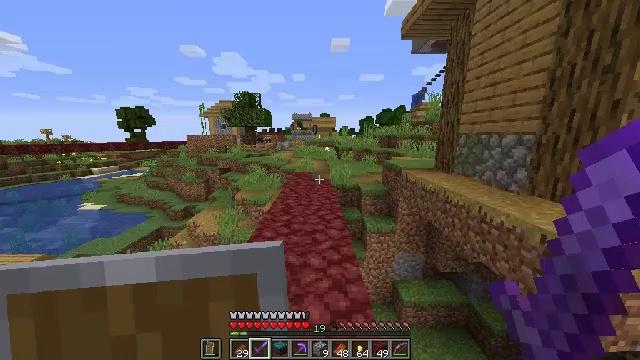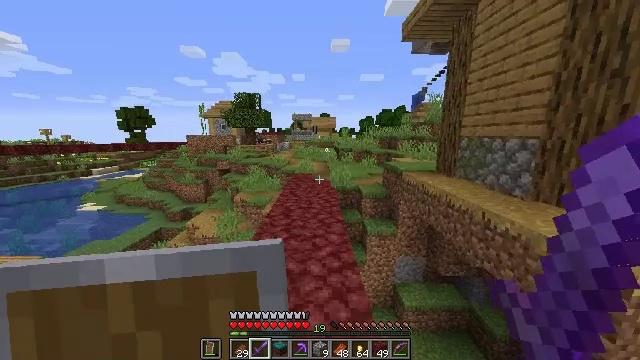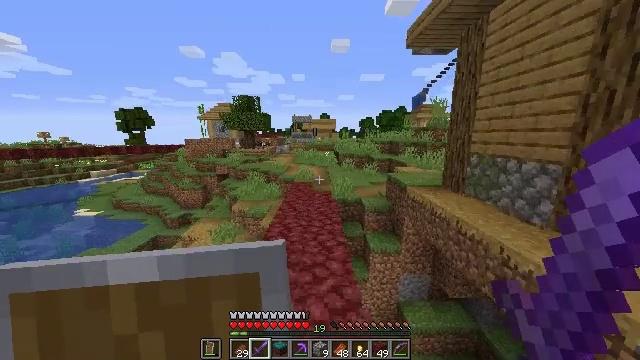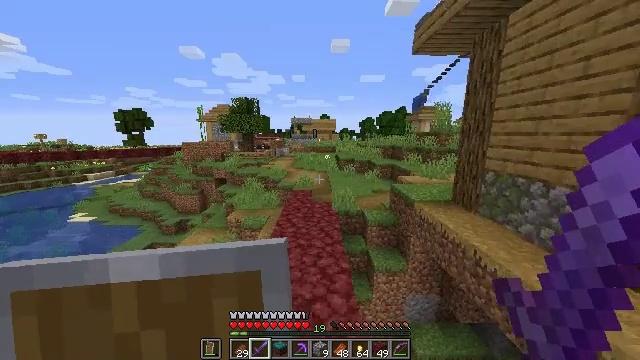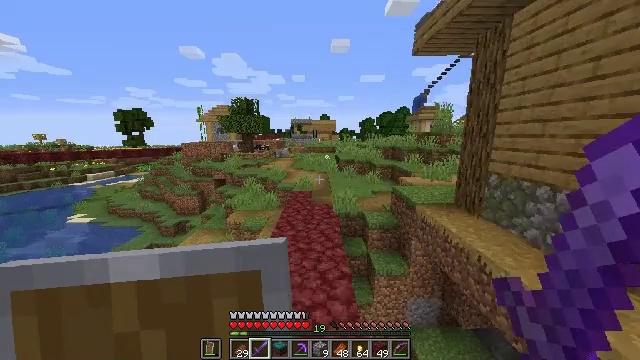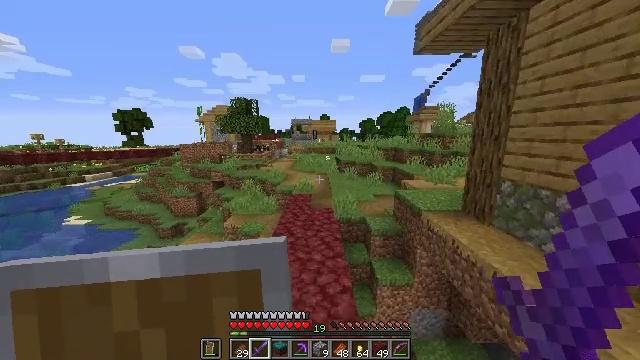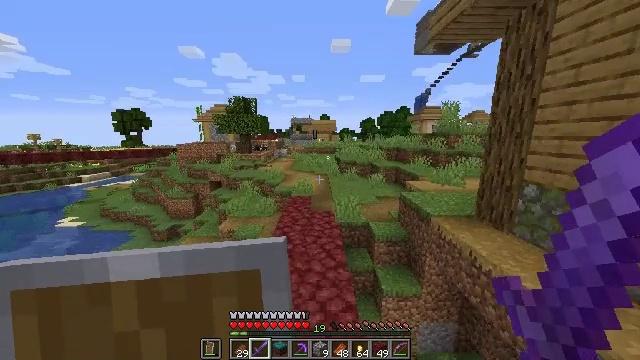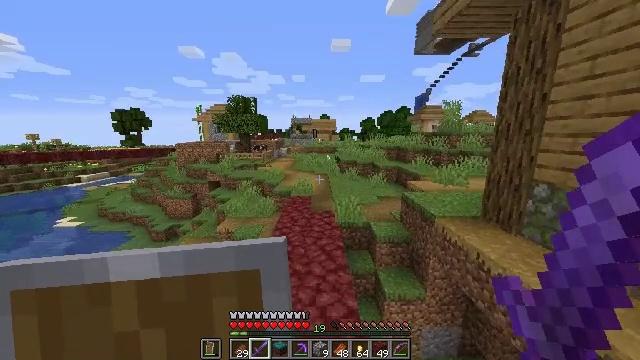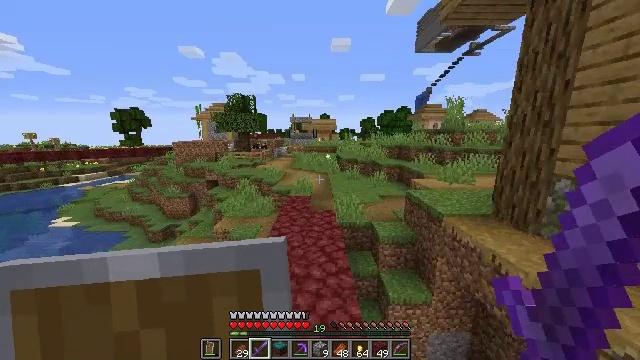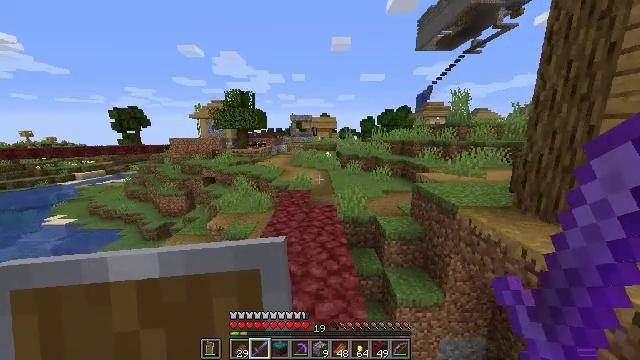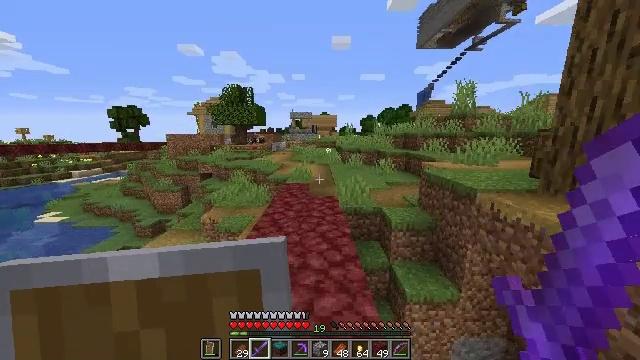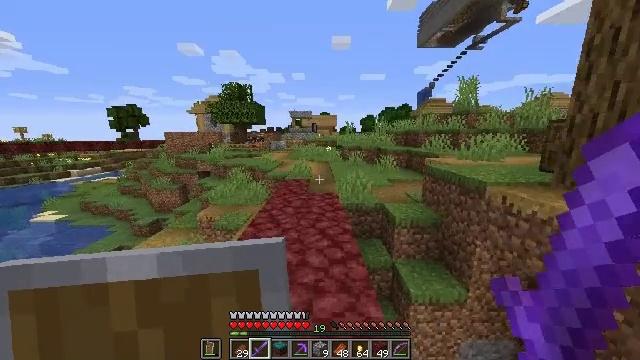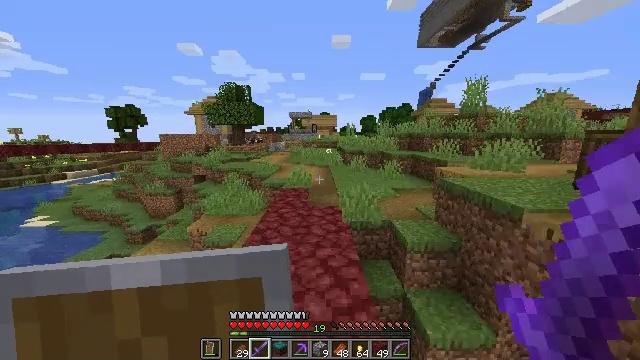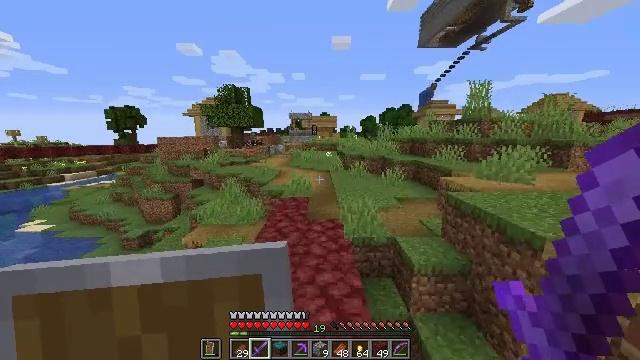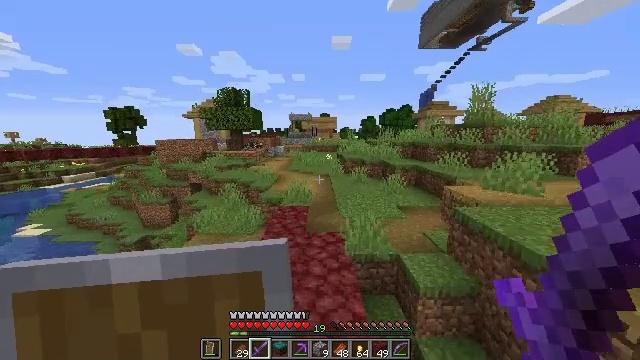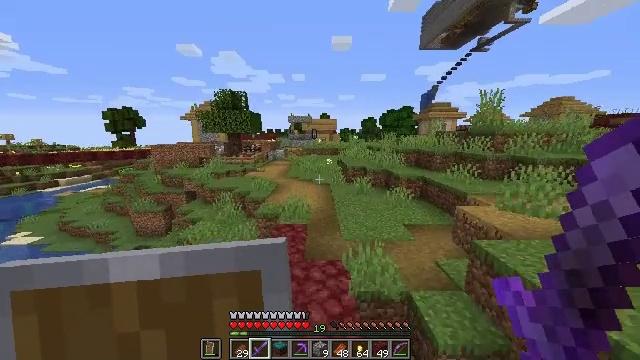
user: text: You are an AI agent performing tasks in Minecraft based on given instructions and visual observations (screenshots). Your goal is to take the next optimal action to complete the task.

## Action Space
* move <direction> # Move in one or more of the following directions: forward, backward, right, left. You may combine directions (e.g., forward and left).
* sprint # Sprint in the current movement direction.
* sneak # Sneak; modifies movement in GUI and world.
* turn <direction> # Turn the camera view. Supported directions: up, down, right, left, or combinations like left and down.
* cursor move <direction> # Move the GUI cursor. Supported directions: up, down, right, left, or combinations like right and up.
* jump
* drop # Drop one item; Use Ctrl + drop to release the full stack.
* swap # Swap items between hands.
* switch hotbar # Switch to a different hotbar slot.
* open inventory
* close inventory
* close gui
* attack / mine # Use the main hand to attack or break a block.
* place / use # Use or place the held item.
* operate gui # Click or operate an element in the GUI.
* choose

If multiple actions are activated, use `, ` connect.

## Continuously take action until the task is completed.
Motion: motion action
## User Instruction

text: Collect tall grass by breaking it.
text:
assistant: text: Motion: move forward, jump
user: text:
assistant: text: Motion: move forward, jump
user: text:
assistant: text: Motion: move forward, jump
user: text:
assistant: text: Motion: move forward, jump
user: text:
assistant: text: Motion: move forward, jump
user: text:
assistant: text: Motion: move forward, jump
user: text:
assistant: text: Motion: move forward, jump
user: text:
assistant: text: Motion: move forward, jump
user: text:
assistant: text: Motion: move forward, jump
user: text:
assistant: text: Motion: move forward, jump
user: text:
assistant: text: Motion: move forward, jump
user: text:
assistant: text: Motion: move forward, jump
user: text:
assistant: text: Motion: move forward, jump
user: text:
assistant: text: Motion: move forward, jump
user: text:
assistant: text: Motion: move forward, jump
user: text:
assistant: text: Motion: move forward, jump
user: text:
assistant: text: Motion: move forward, jump
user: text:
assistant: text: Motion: move forward, jump
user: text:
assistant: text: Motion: move forward, jump
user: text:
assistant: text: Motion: move forward, jump
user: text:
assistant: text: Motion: move forward, jump
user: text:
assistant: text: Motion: move forward, jump
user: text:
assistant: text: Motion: move forward, jump
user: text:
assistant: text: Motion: move forward, jump
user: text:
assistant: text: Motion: move forward, jump
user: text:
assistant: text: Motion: move forward, jump
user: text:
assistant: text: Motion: move forward, jump
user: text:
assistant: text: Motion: move forward, jump
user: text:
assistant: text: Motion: move forward, jump
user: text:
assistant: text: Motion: move forward, jump